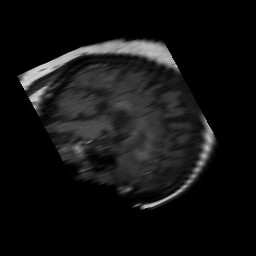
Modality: T1w
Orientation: sagittal
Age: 55
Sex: female
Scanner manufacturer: philips
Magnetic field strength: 1.5 T
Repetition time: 0.375 s
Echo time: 0.011 s